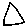
Label: triangle